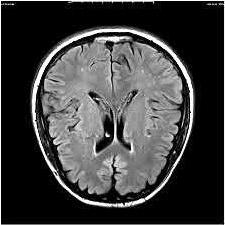
Label: notumor